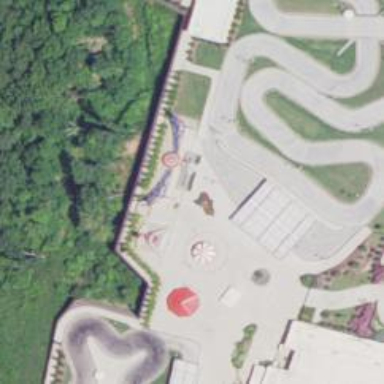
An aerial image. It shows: Karting raceway for sports activities.